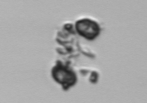
Label: Thalassiosira_TAG_external_detritus